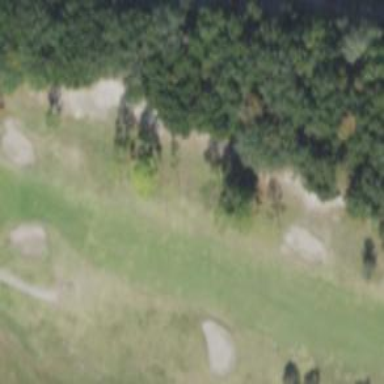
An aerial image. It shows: Scenic golf fairway.